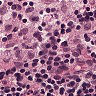
Metastatic tissue present: no